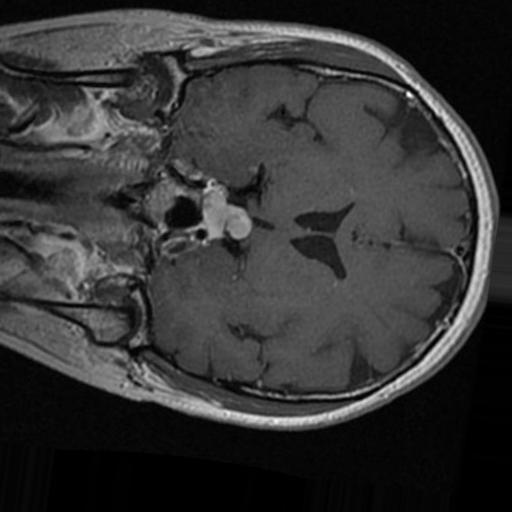
Label: brain_tumor